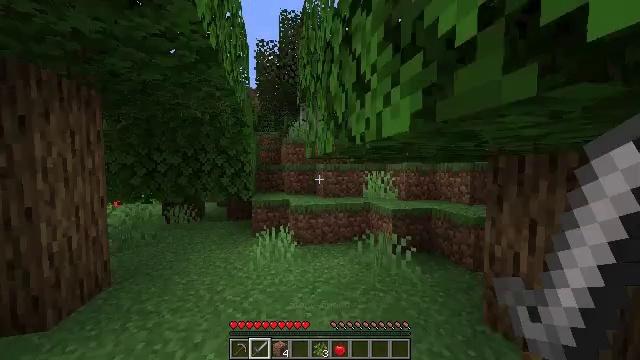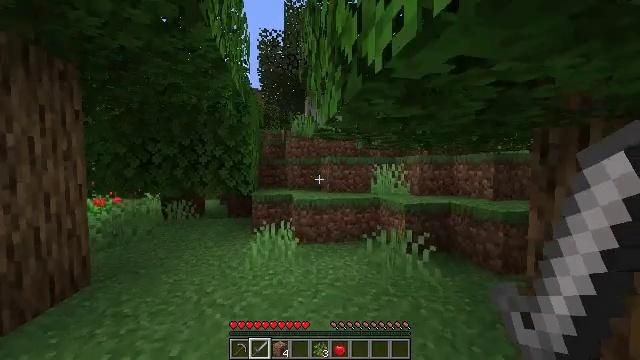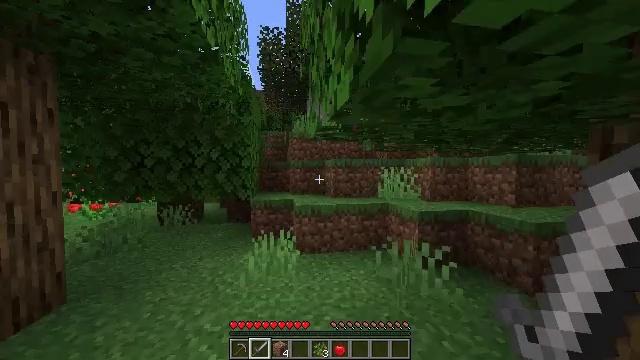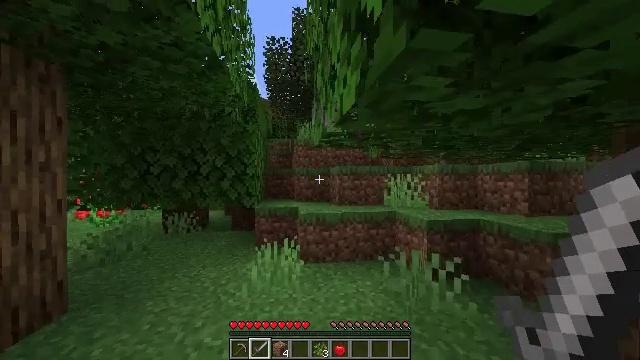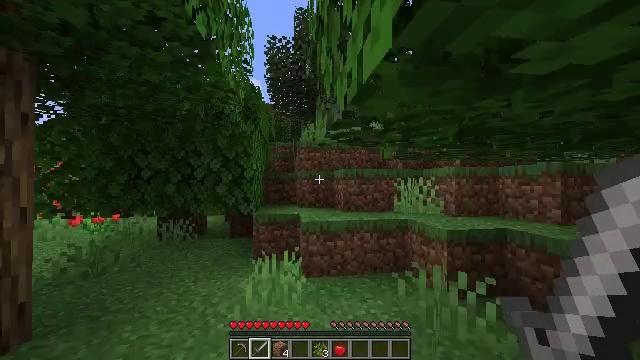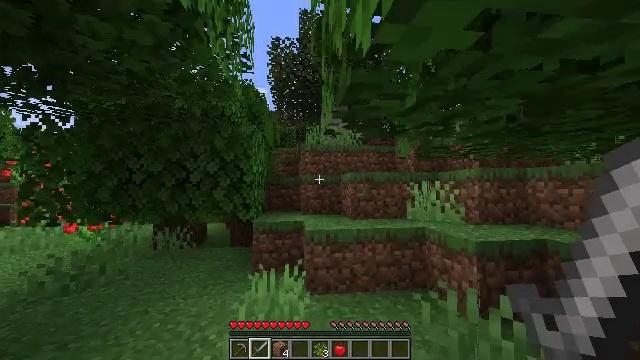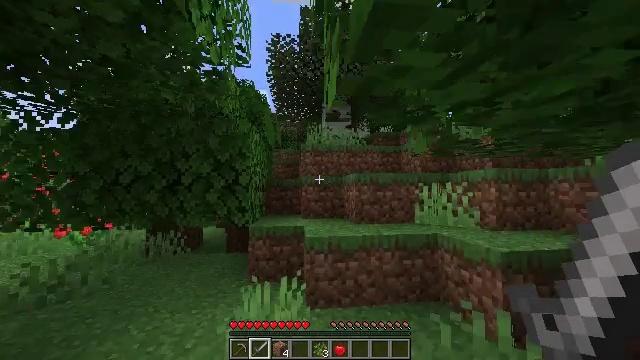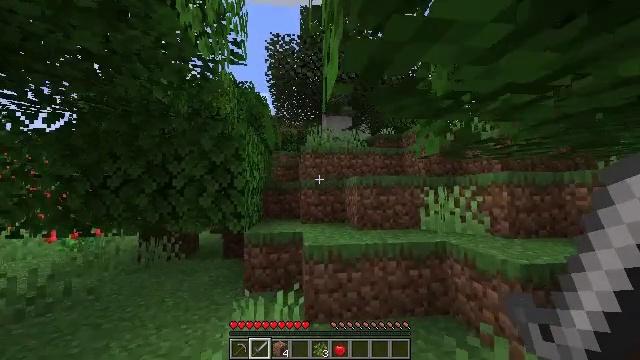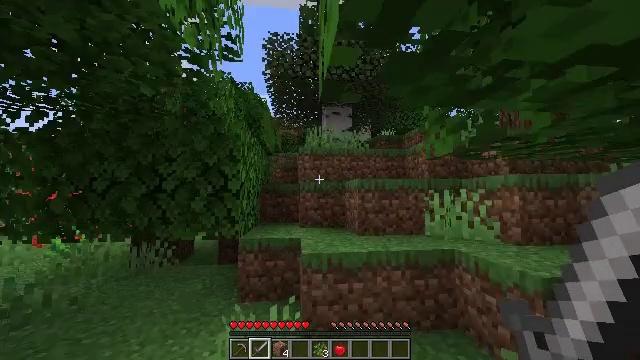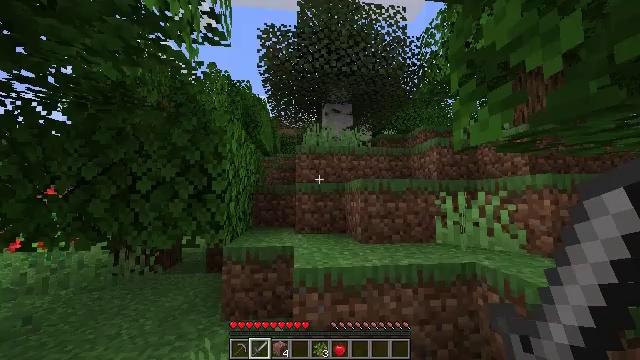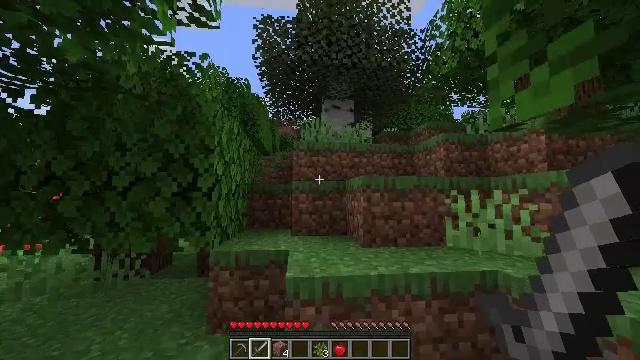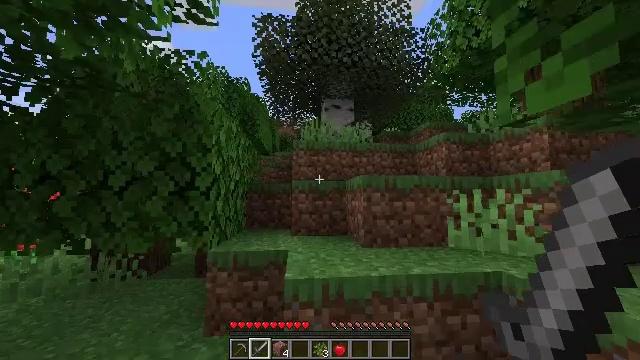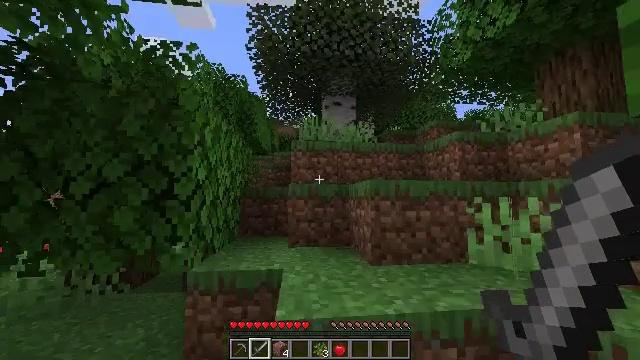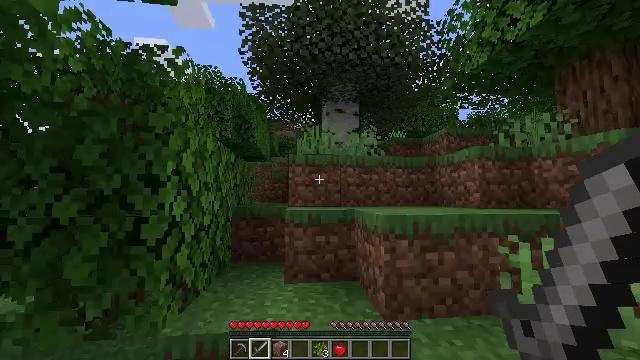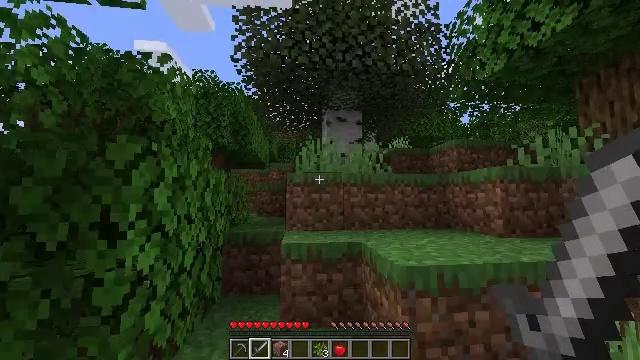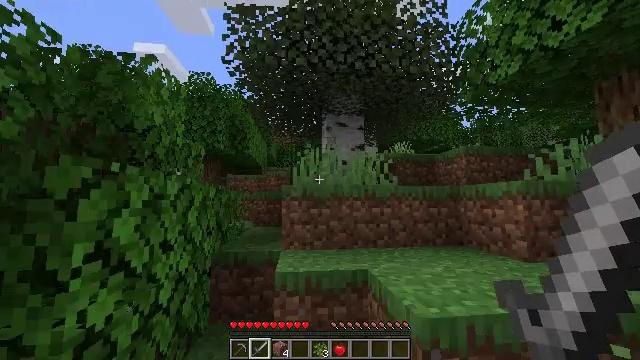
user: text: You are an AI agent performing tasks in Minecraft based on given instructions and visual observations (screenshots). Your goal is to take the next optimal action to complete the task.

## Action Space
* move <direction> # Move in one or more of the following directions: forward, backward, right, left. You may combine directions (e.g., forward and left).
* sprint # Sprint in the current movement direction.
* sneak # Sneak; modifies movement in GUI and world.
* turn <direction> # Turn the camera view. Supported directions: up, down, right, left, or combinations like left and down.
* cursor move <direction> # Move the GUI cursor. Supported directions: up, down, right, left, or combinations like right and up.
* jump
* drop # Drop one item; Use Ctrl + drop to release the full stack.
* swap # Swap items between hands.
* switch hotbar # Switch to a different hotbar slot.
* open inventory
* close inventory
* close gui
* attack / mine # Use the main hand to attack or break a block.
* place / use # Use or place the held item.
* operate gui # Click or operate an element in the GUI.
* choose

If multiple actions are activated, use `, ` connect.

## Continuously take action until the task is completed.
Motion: motion action
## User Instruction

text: Gather birch leaves using hands or shears.
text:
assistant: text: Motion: move forward, sprint, turn left
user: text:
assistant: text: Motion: move forward, sprint
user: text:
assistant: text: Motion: move forward, sprint, turn left and up
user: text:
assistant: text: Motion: move forward, sprint, turn up
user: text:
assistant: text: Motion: move forward, sprint, turn left and up
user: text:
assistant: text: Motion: move forward, sprint
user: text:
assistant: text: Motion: move forward, sprint
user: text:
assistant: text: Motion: move forward, sprint
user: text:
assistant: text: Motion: move forward, sprint
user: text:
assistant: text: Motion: move forward, sprint
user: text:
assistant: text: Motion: move forward, sprint
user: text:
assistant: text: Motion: move forward, sprint, jump
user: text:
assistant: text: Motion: move forward, sprint, jump
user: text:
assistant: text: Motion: move forward, sprint, jump
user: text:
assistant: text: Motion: move forward, sprint, jump
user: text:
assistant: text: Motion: move forward, sprint, turn right, jump
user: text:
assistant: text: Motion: move forward, sprint, turn right, jump
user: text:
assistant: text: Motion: move forward, sprint, turn right and down, jump
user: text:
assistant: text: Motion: move forward, sprint, turn right and down, jump
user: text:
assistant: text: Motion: move forward, sprint, turn right and down, jump
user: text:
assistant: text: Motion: move forward, sprint, turn right and down, jump
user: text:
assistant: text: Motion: move forward, sprint, turn right and down, jump
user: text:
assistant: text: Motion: move forward, sprint, turn right, jump
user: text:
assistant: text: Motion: move forward, sprint, turn right and up, jump
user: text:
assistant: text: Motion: move forward, sprint, jump
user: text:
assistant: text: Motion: move forward, sprint, jump
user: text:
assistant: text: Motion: move forward, sprint
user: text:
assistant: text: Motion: move forward, sprint
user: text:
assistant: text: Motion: move forward, sprint
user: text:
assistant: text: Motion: move forward, sprint